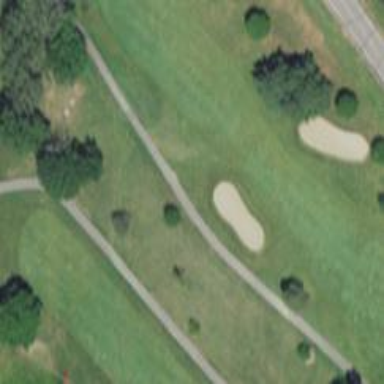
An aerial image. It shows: Golf fairway surrounded by grass.